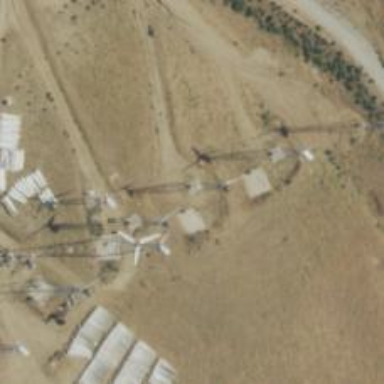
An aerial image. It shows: Wind generator powered by wind turbine.